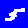
Digit: 5